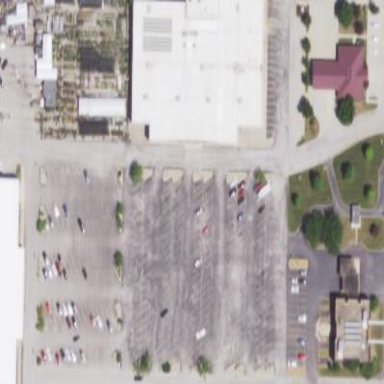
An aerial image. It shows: Retail building.